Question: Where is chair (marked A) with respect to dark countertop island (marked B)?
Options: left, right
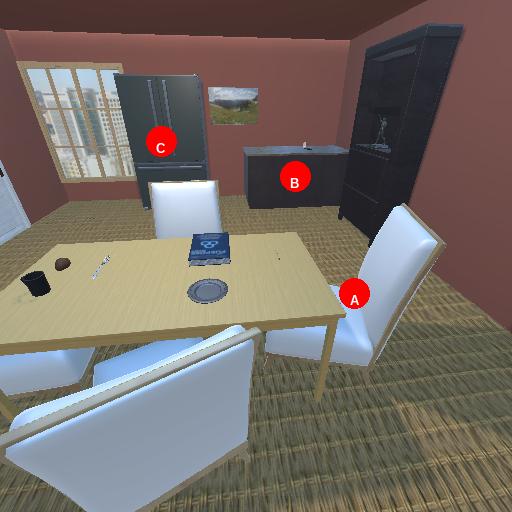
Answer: left